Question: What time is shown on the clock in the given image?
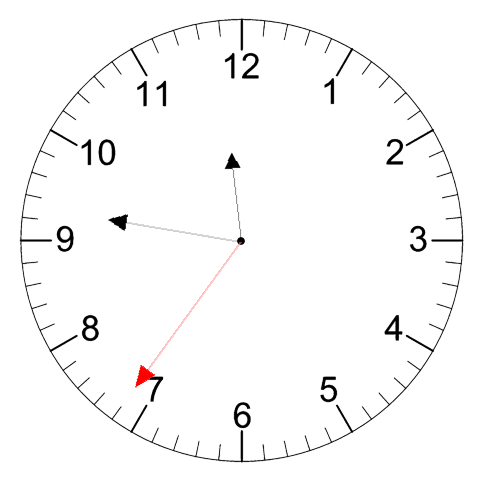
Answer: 11:46:36